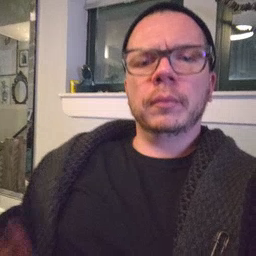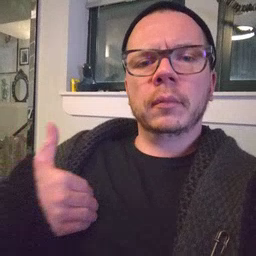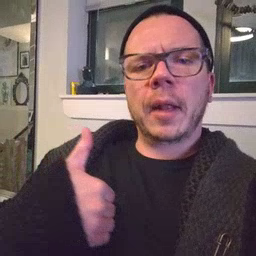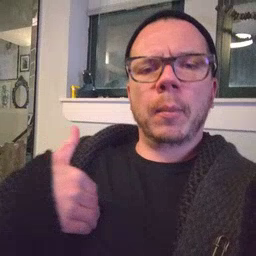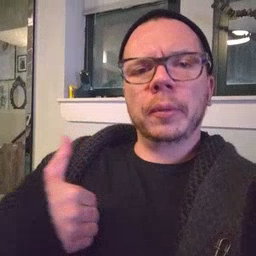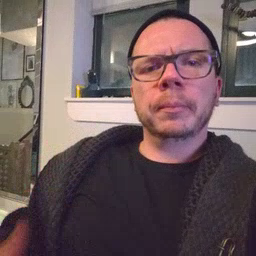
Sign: animal